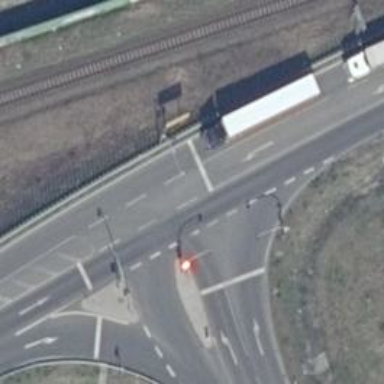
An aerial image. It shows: Road with traffic signals.